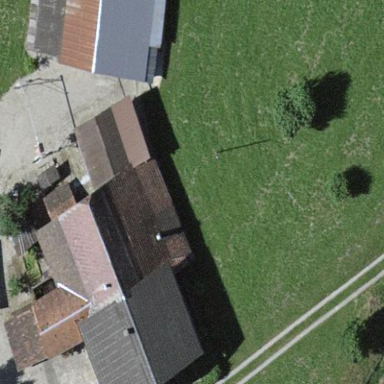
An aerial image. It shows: Farmyard area.